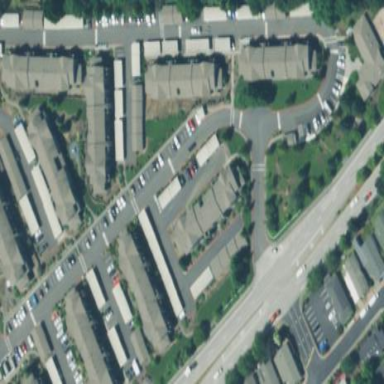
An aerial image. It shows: Residential area with apartments.